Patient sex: M
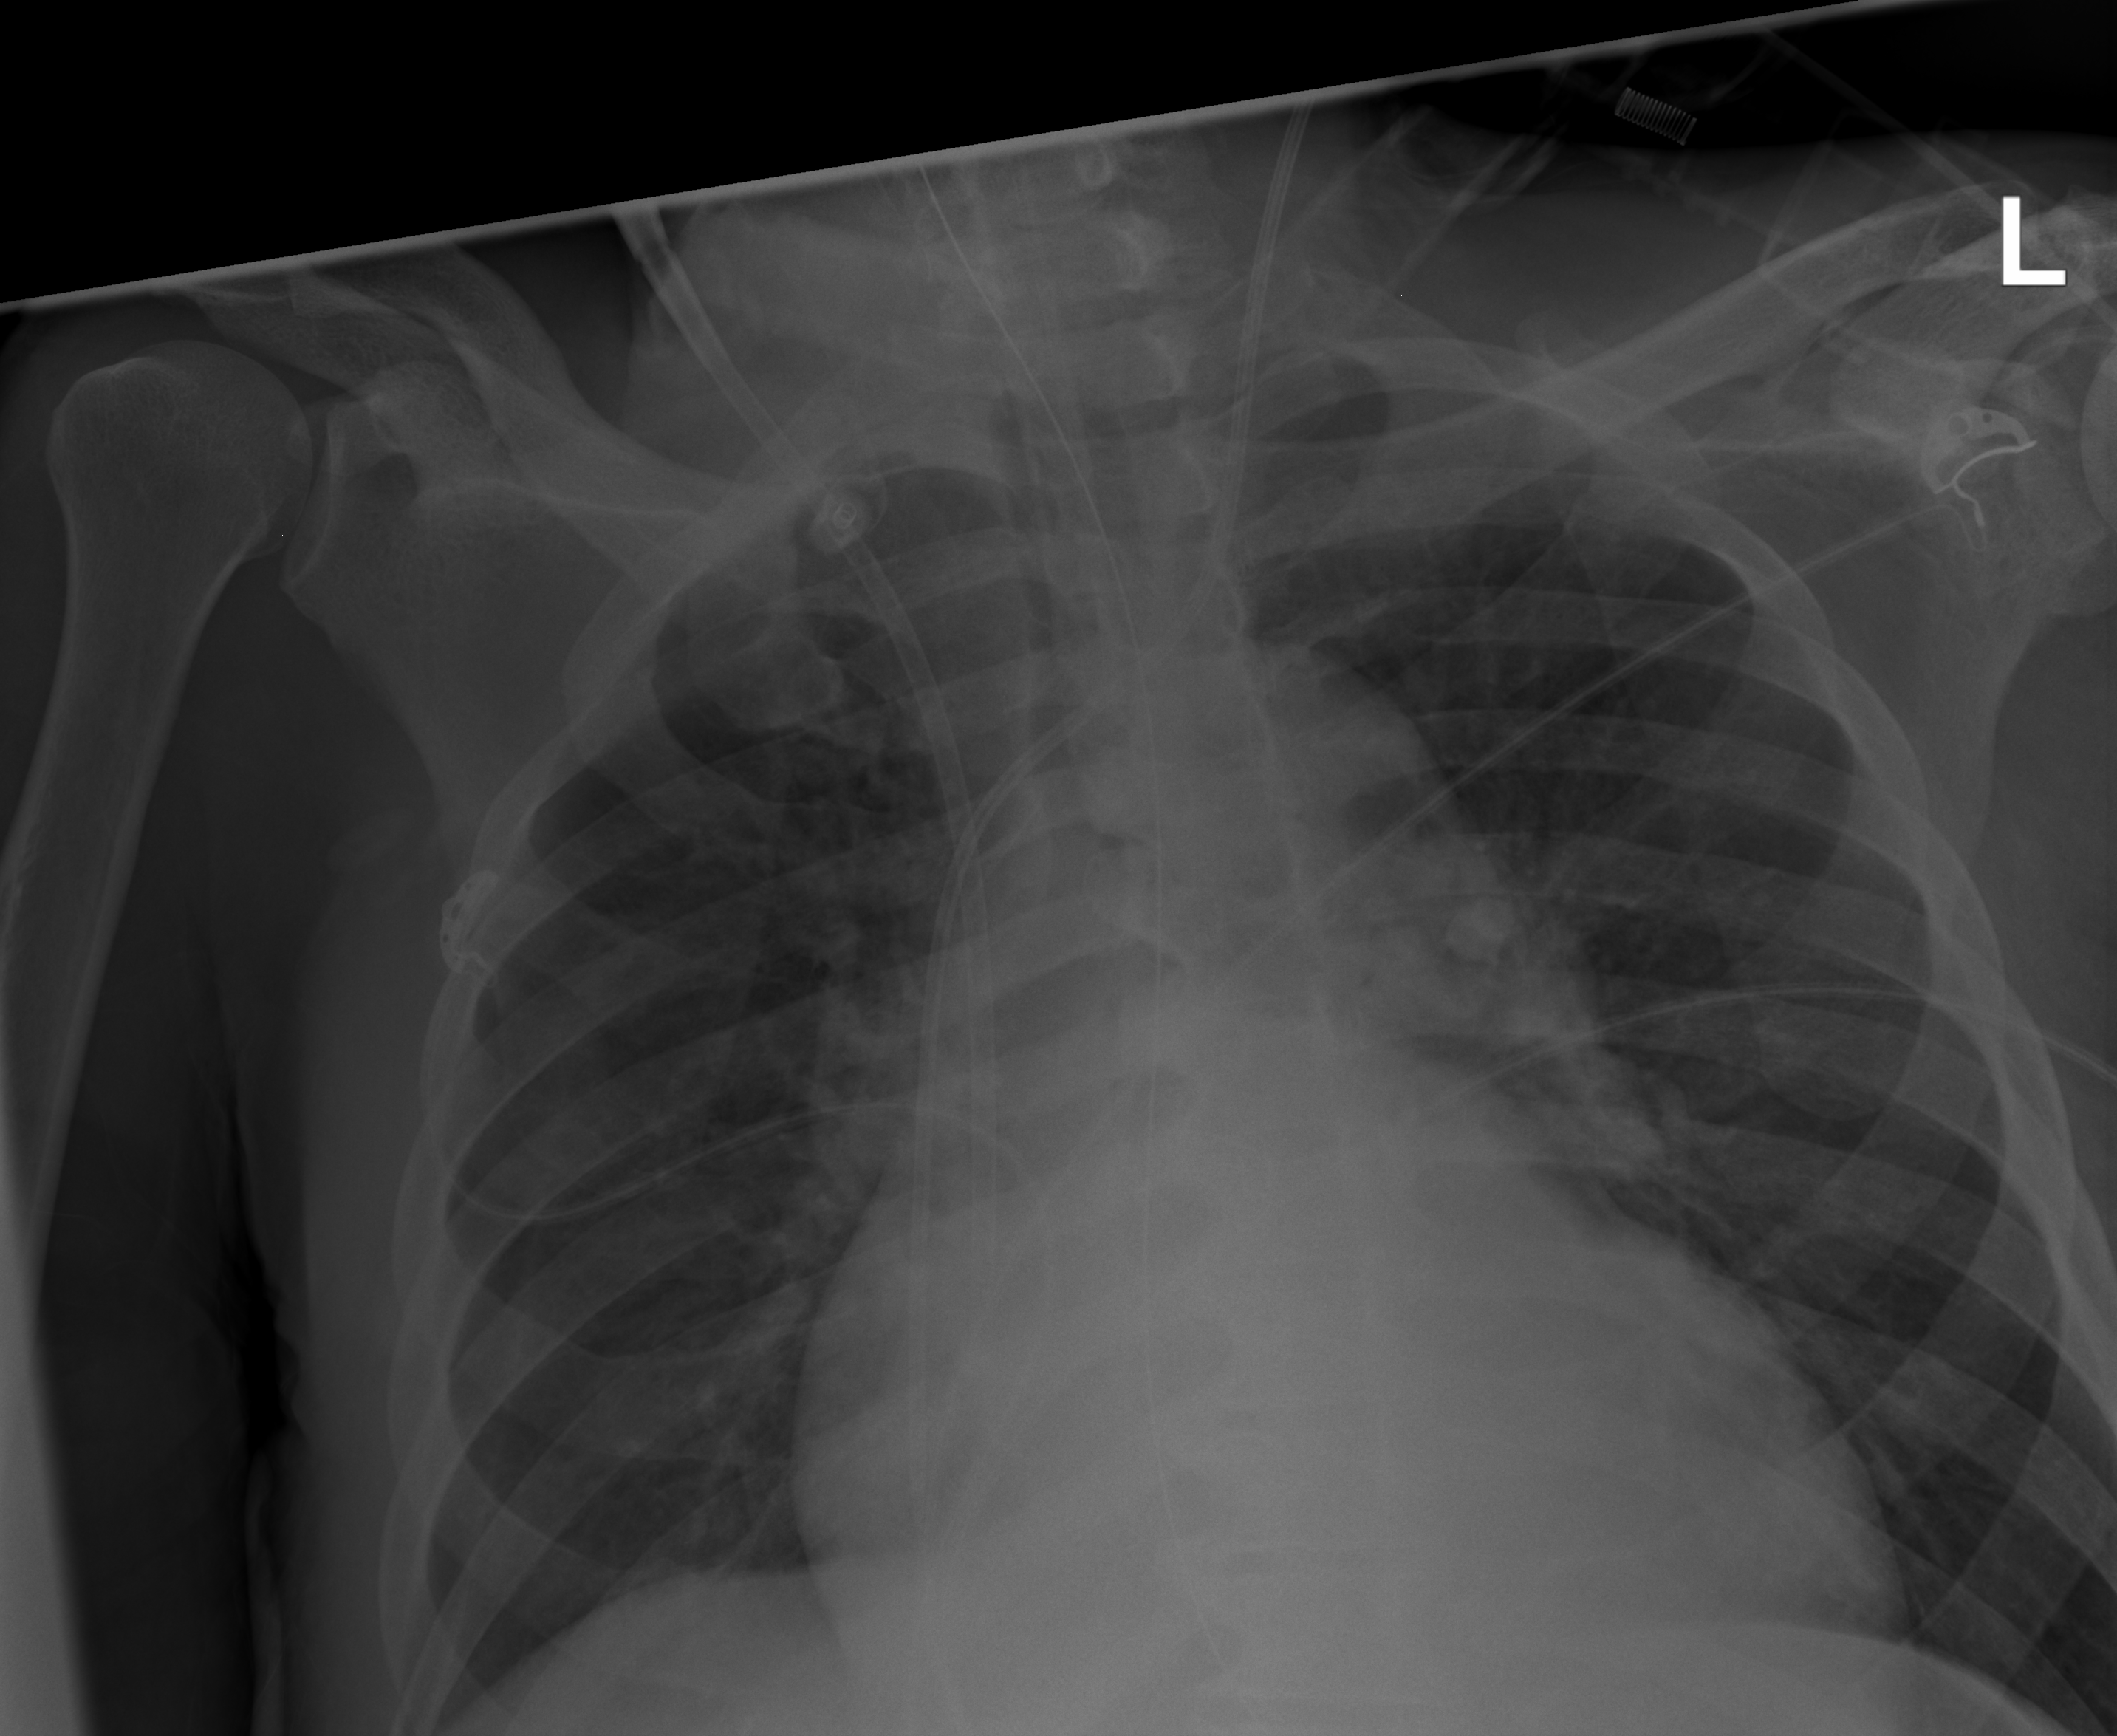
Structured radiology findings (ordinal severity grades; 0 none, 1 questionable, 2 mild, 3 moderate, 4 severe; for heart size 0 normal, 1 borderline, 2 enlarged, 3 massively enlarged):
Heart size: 2
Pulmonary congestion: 2
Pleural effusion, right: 0
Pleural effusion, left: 0
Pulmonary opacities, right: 0
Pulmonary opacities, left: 0
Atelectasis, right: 0
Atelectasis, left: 0